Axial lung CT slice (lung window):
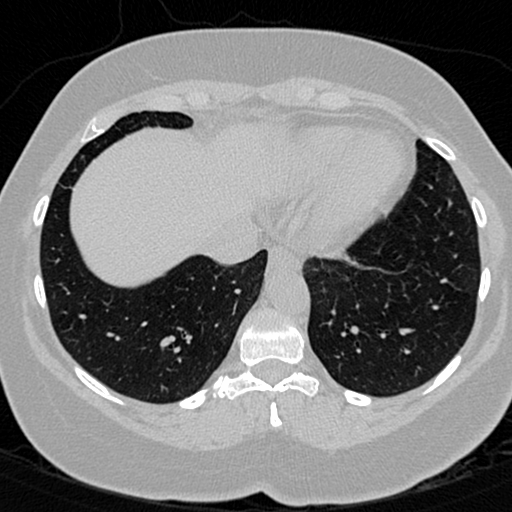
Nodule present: no